Question: I'm trying to retrevie some data from stackexchange api.
I'm doing simple:
<URL>
and I getting something like this:

'''
public JSONArray latestQuestions(String tagged)
{
String result = "";
JSONObject jArray = null;
JSONArray questions = null;
String link = api + "questions?order=desc&sort=activity&site=stackoverflow";
if(tagged != null)
{
link = api + "questions?order=desc&sort=activity&tagged=" + tagged + "&site=stackoverflow";
}
DefaultHttpClient client = new DefaultHttpClient();
try
{
Log.i(TAG + " latestQuestions",link);
HttpGet getQ = new HttpGet(link);
HttpResponse qResponse = client.execute(getQ);
HttpEntity entity = qResponse.getEntity();
if (entity != null)
{
result= EntityUtils.toString(entity, HTTP.UTF_8);
Log.d("JSON",result);
}
}
catch(Exception e)
{
Log.e(TAG + " latestQuestions","LOADING ERROR");
}
try
{
jArray = new JSONObject(result);
}
catch(JSONException e)
{
Log.e(TAG + " latestQuestions","JSON parsing error");
}
if(jArray != null)
{
try
{
questions = jArray.getJSONArray("items");
}
catch(JSONException e)
{
Log.d("JSON",result.toString());
}
}
return questions;
}
'''
where:
'''
String api = "https://api.stackexchange.com/2.0/"
'''
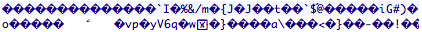
Answer: The response should be compressed... GZip... check out some of their documentation.
In particular: <URL>
To handle decompressing the data check out this link: <URL>